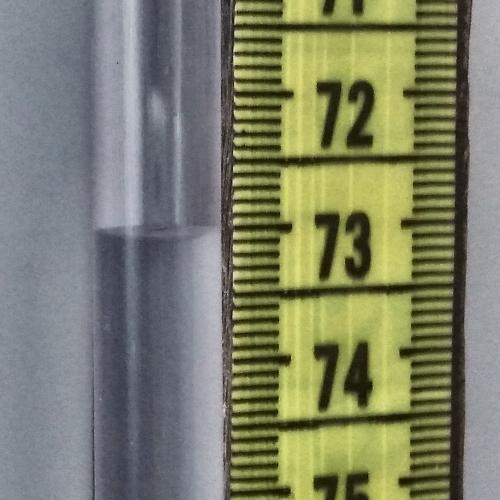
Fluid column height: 73.0 cm